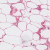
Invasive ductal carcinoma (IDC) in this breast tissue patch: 0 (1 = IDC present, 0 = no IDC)